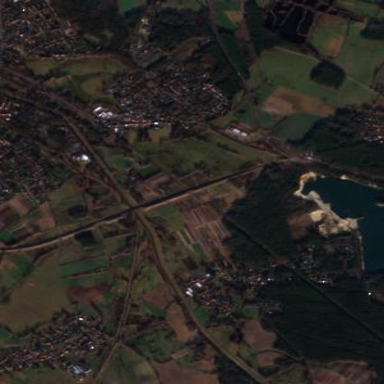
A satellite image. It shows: Railway area.